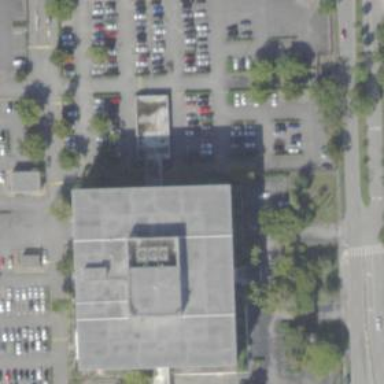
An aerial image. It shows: Commercial building.